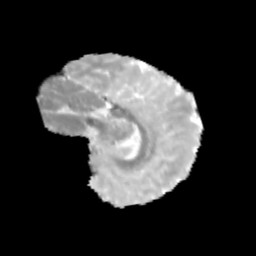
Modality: MD
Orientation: sagittal
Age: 9
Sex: male
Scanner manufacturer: siemens
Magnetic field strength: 3 T
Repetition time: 3.8 s
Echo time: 0.07 s